Interaction volume radius: 5 \u00c5
Interaction volume height: 15 \u00c5
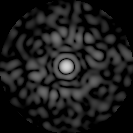
Disorder parameter: 0.8501